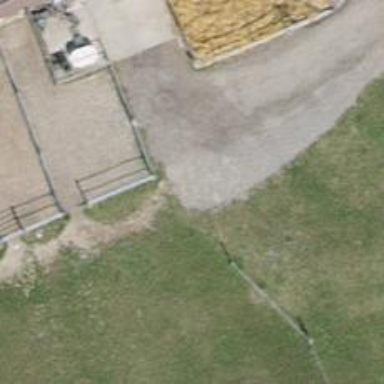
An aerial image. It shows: Fence.